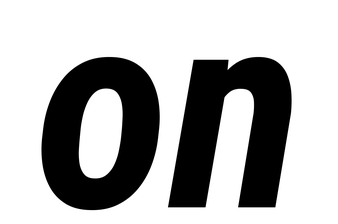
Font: Roboto-Italic_Condensed_Bold_Italic